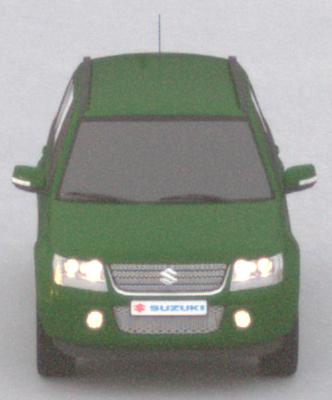
Make: Suzuki
Model: Grand Vitara
Detailed model: Gen. 1 JT
Model produced from: 2009
Model produced until: 2012
Doors: 5
Color: green
Road condition: dry road
Daytime: sunrise or sunset
Contrast: low contrast